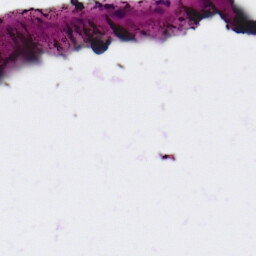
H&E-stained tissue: Ovarian